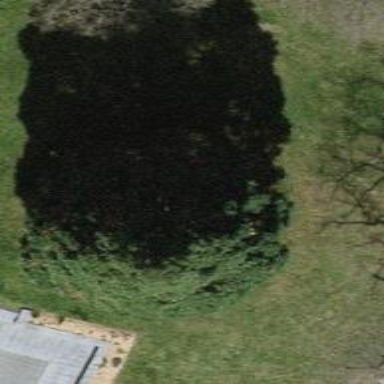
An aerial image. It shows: Beautiful tree in nature.